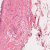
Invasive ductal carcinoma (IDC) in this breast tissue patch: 0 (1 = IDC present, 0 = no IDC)